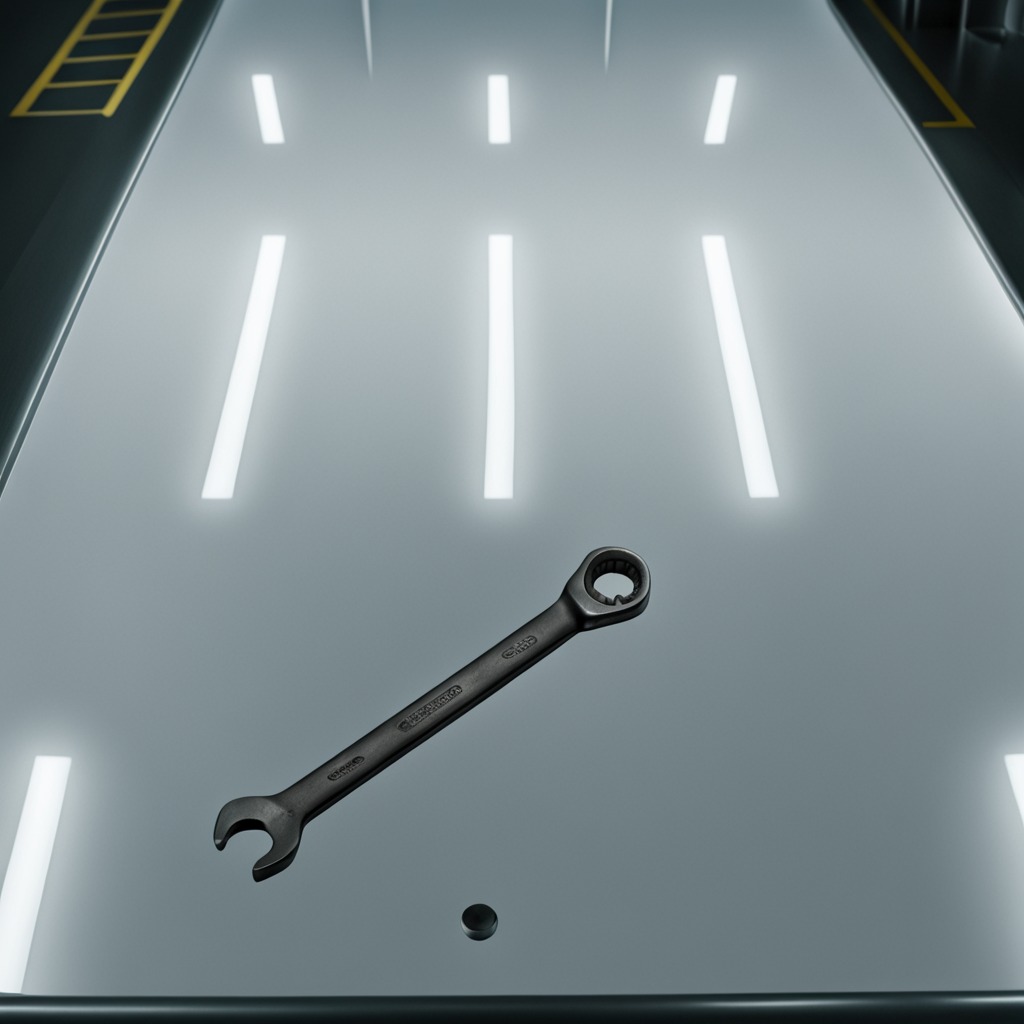
A wrench is lying on a table in a ship maintenance bay.